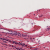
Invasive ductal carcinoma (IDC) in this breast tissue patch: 0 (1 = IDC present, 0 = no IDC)